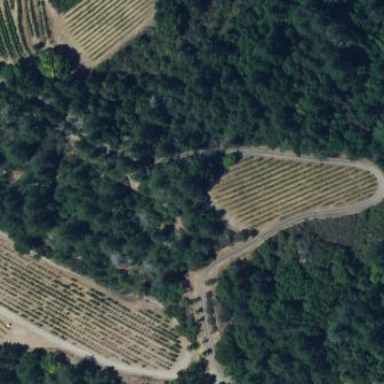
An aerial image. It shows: Vineyard growing wine grapes.